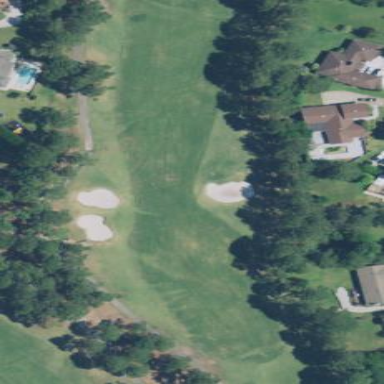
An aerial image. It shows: Grassy area designated as golf fairway.